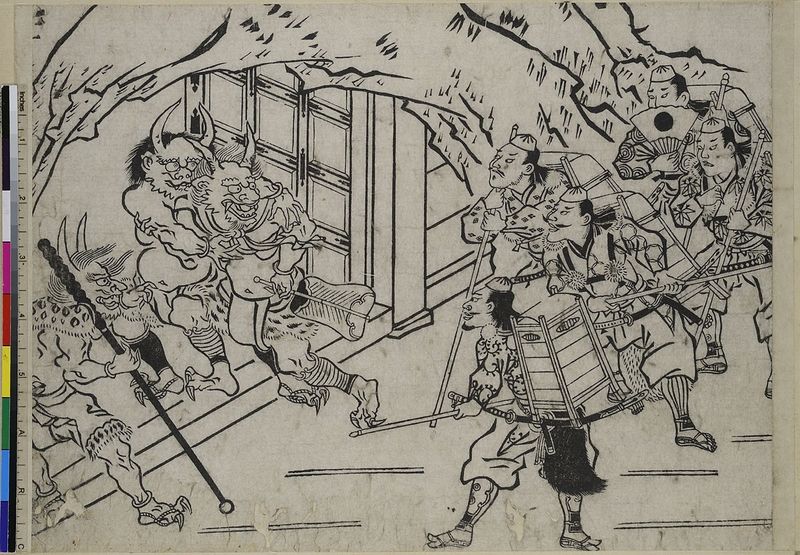
Titel: Shutendoji, Blatt 9
Künstler: Hishikawa Moronobu
Standort: Hamburg
Institution: Museum für Kunst und Gewerbe Hamburg
Schlagwörter: kampf, holzschnitt, japan, japanisch, tusche, druckgraphik, druckgrafik, soldat, asiatisch, mythologie, jagd, gestalten, chinesisch, teufel, krieger, fabelwesen, zeit, ungeheuer, dämonen, monster, federzeichnung, sagen, musikanten, eindringlinge, fabeltier, fabeltiere, zwitterwesen, monstrum, edo, vasall, reproduktionen, druckerzeugnisse, soldatenleben, dämon, märchen, oni, shuten